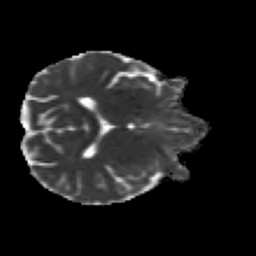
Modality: MD
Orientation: axial
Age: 21
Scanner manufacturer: siemens
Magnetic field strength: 3 T
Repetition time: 2.2 s
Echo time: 0.084 s